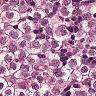
Metastatic tissue present: yes